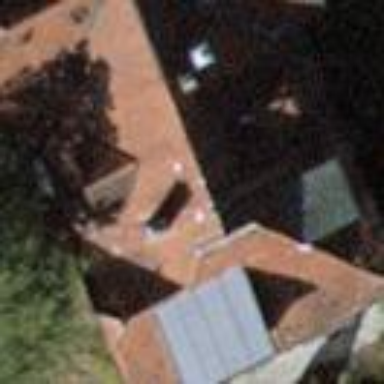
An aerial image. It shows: Building with hipped roof shape.